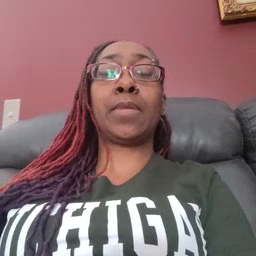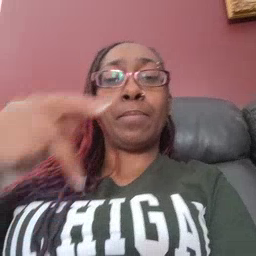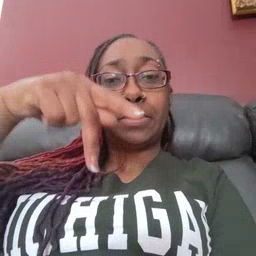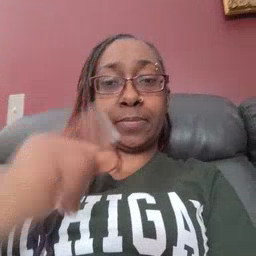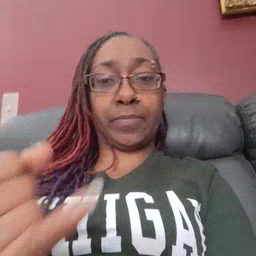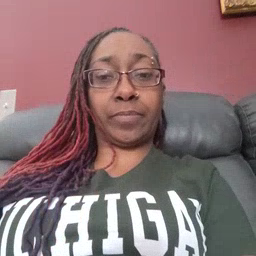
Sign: pajamas